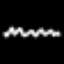
Label: squiggle